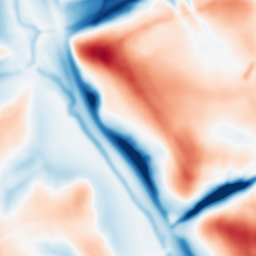
Category: multiscale
Decomposition family: dog_multiscale
Decomposition parameters: sigma_ratio: 1.6
n_scales: 5
base_sigma: 2
Upsampling method: sinc_blackman
Upsampling parameters: scale: 2
kernel_size: 8
Upsampling scale: 2